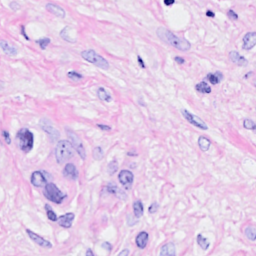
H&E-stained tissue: Breast